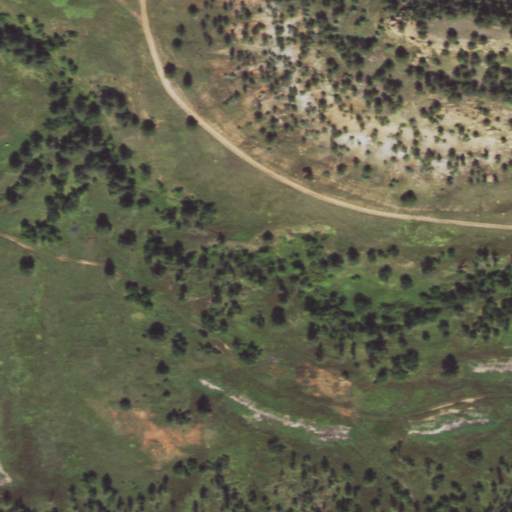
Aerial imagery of valley in Wyoming named Red Canyon containing shrub, evergreen forest, and grassland